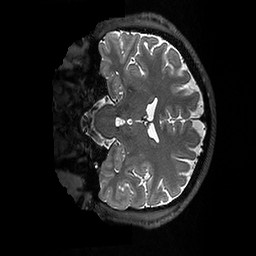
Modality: T2w
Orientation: coronal
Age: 28
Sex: male
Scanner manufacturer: ge
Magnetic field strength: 3 T
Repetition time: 3.202 s
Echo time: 0.06696 s